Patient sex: F
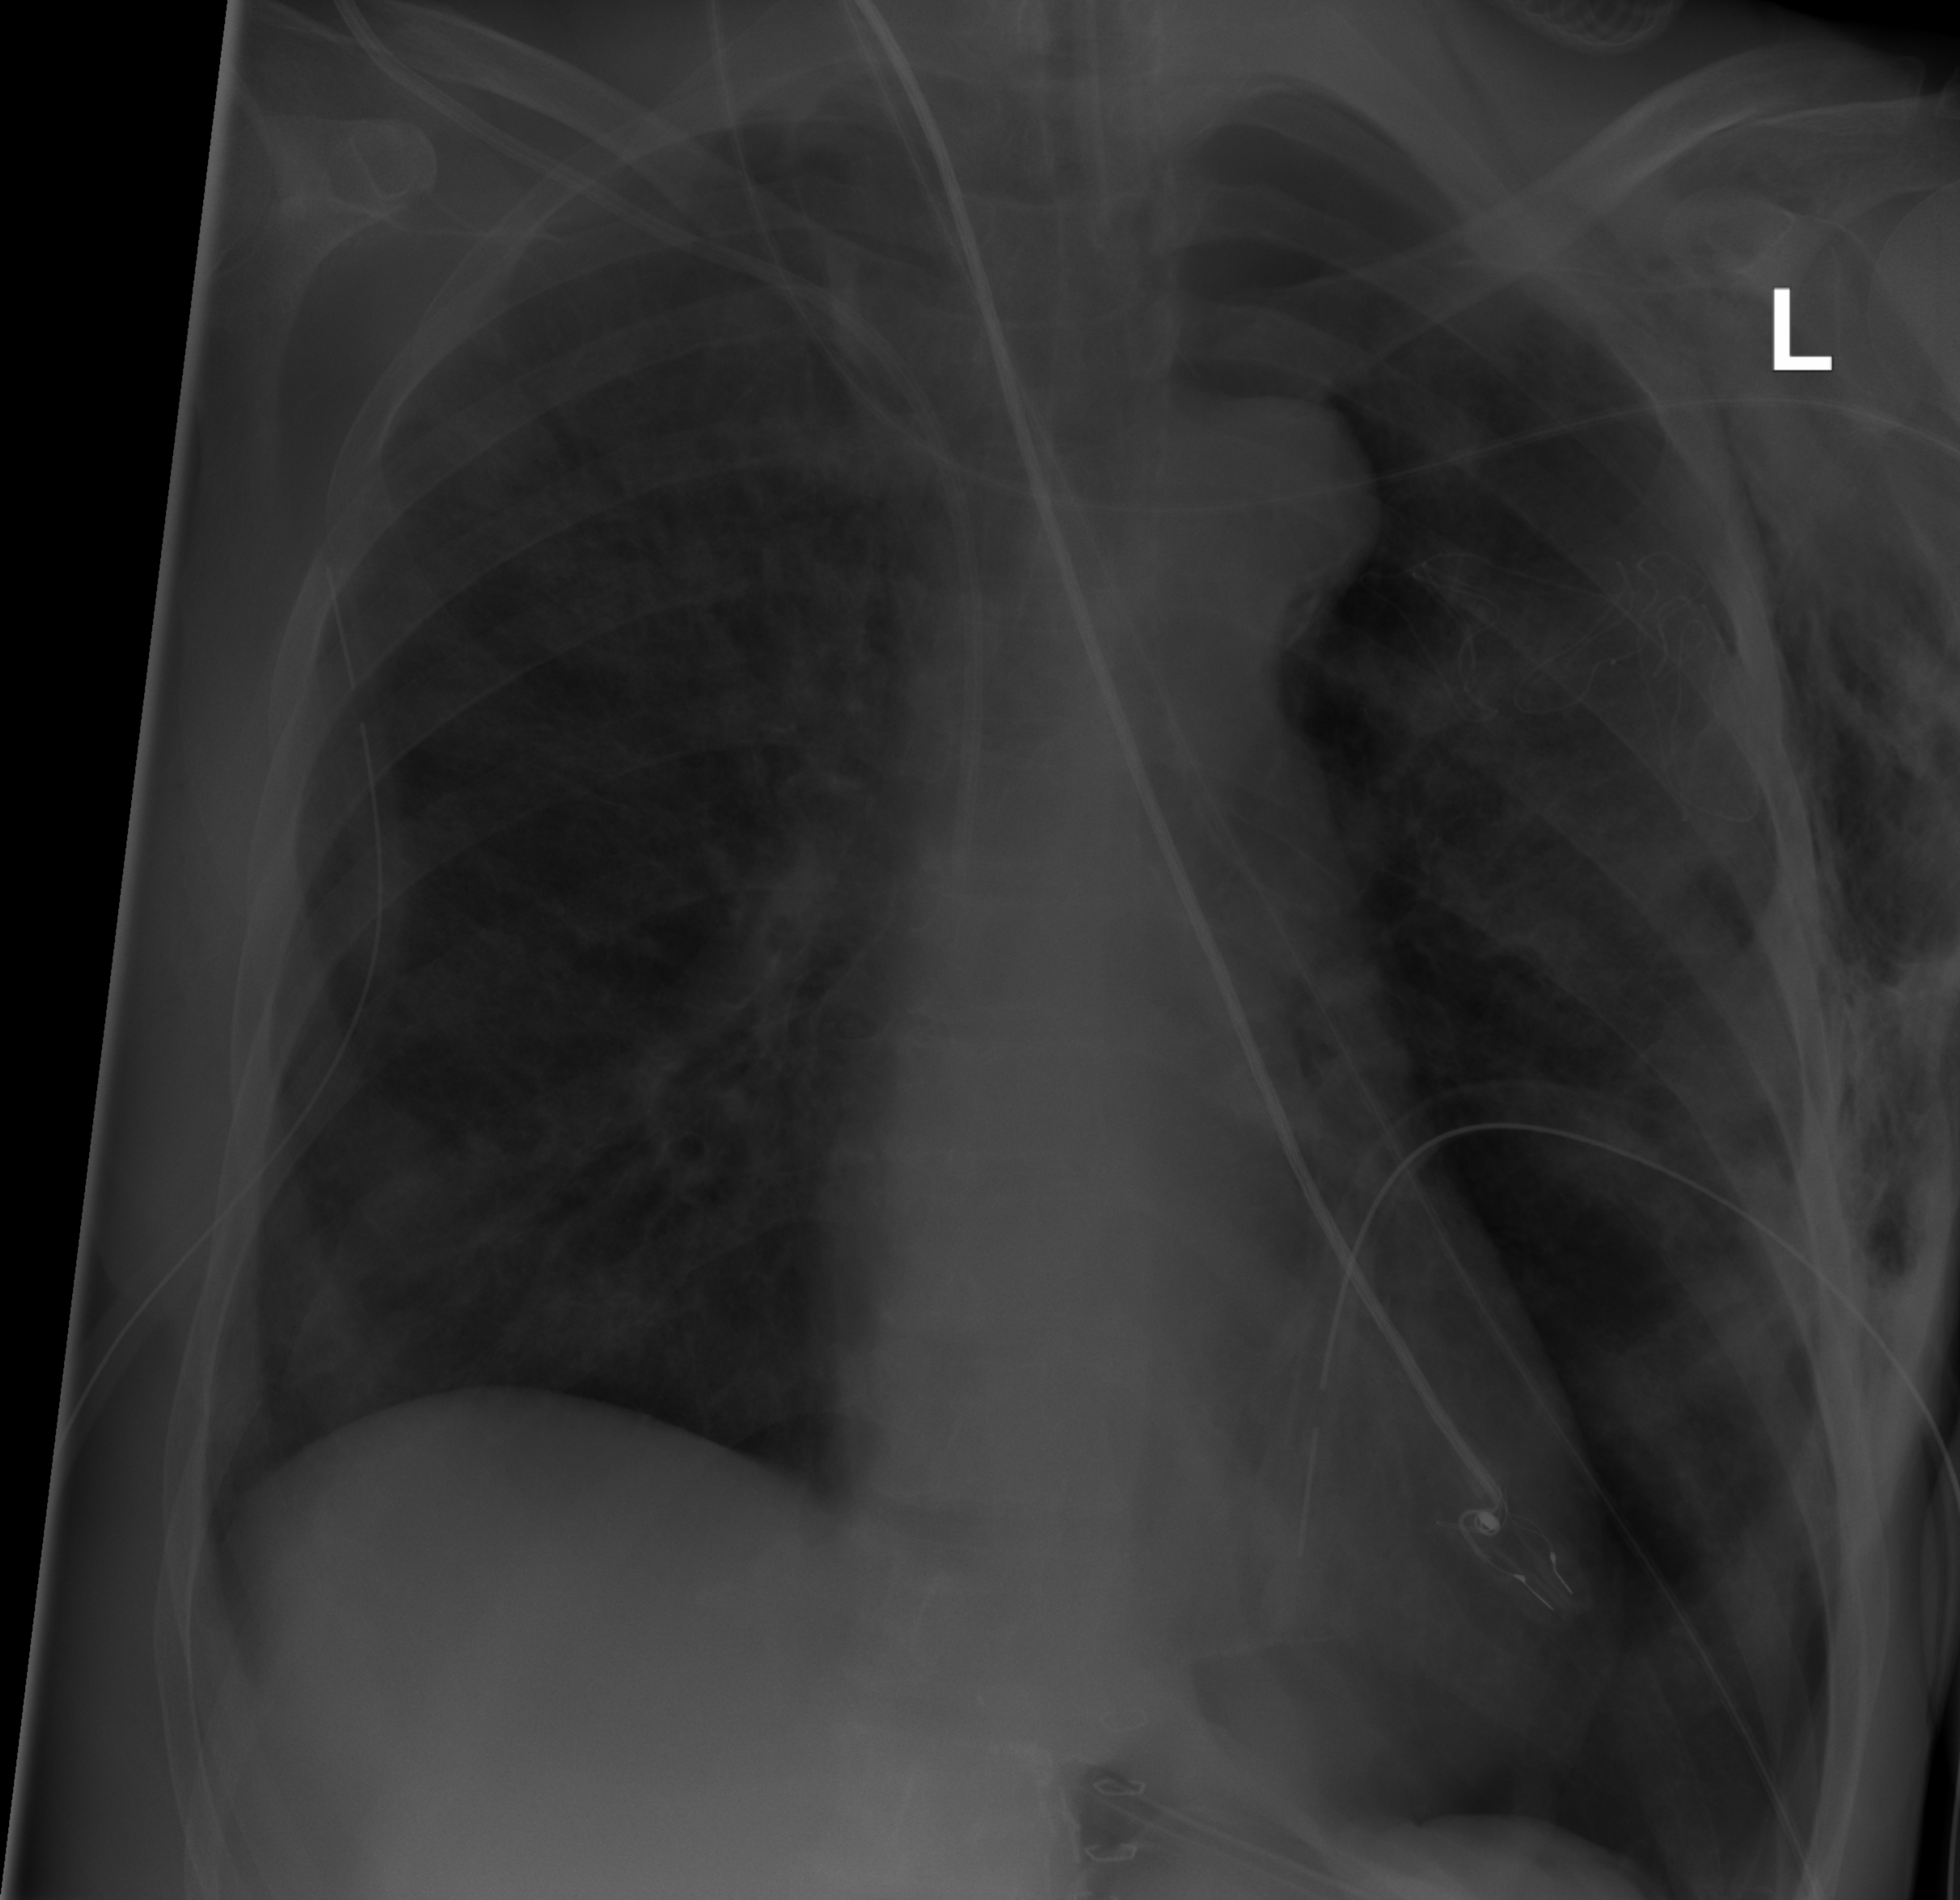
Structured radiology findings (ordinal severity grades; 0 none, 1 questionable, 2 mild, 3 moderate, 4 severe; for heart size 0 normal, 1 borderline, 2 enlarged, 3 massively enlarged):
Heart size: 0
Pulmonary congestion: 0
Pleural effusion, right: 0
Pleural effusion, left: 0
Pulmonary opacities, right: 2
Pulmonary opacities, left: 2
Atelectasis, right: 2
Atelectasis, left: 2